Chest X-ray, AP view. Patient: 54 years old, sex M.
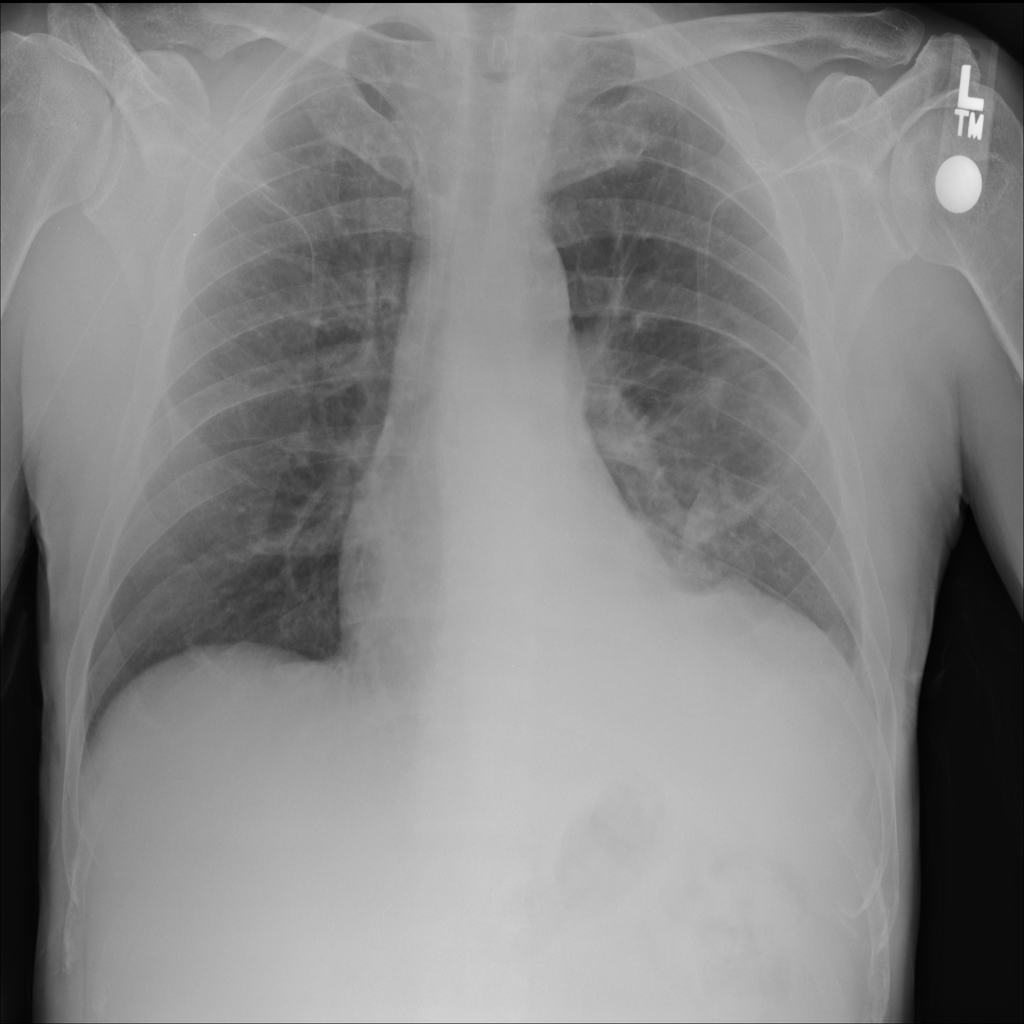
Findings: No Finding